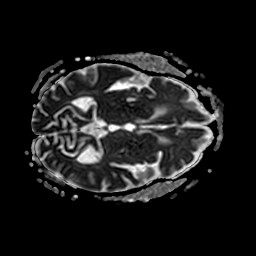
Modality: ADC
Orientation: axial
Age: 65
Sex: male
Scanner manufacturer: philips
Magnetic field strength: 3 T
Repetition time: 3.986 s
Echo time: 0.06119 s